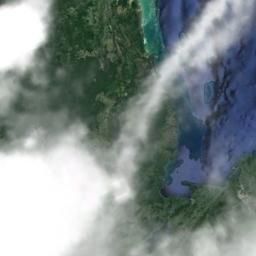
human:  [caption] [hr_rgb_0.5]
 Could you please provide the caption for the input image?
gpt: White clouds on green land and blue sea .

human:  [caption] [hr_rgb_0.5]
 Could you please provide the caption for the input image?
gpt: There were thick clouds in the air, And we could barely see anything on the ground .

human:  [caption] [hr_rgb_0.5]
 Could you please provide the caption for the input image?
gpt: The stratus clouds are located above the sea and the land covered by dense vegetation .

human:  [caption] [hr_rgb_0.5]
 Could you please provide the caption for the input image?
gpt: There are thick white clouds over a coast .

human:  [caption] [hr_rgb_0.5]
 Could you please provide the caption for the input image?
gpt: The white cloud is above blue sea and green island .